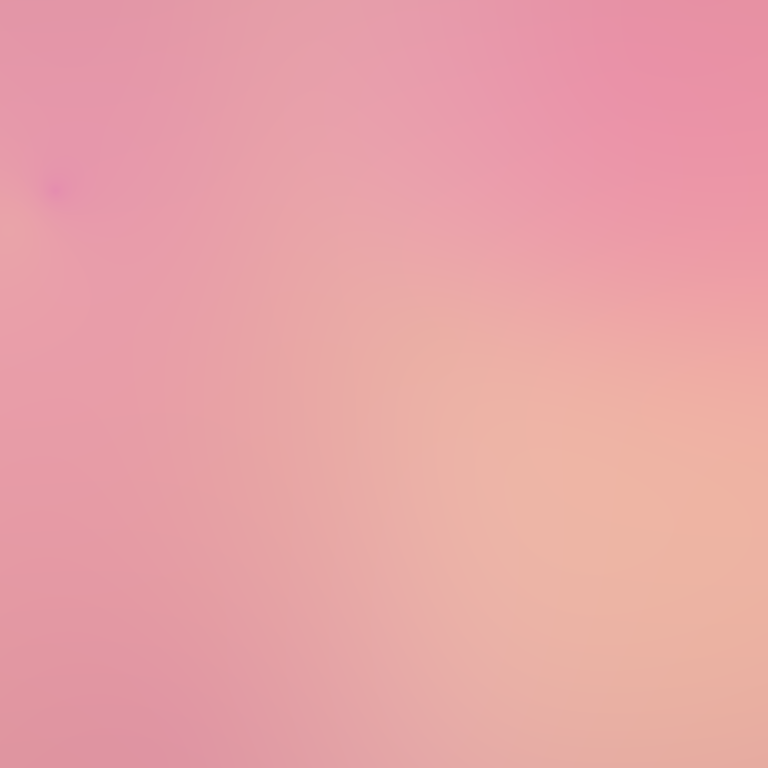
Abstract light effect, smooth gradient from soft pink to warm peach, serene atmosphere, diffuse light, no room, no furniture, no objects.